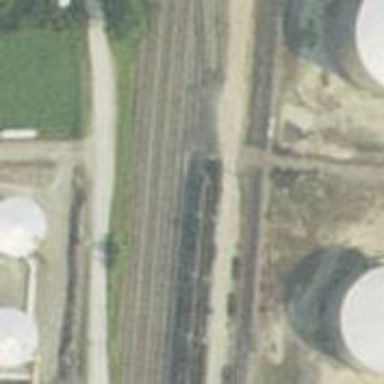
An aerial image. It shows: Abandoned railway yard.